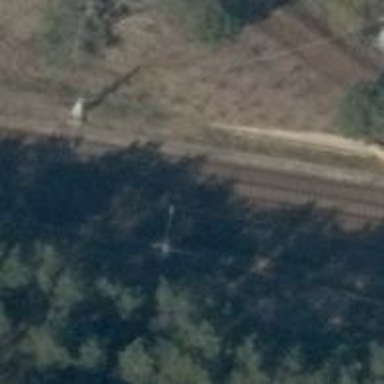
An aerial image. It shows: Milestone along the railway with catenary mast.